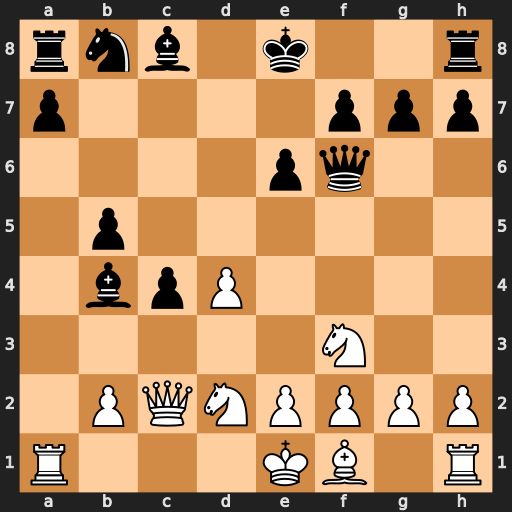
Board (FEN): rnb1k2r/p4ppp/4pq2/1p6/1bpP4/5N2/1PQNPPPP/R3KB1R
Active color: w
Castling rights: KQkq
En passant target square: -
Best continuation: Qe4 Bd7 Qxa8